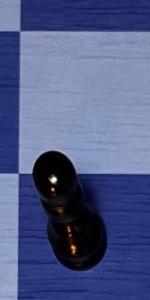
Label: Pawn_Black